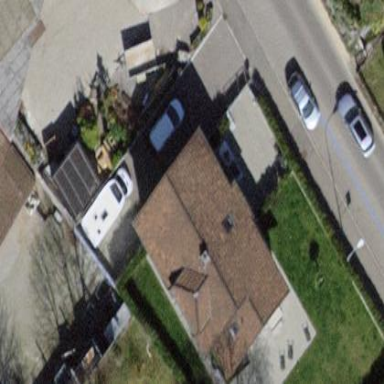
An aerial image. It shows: Detached building with gabled roof. The roof has pitched shape.